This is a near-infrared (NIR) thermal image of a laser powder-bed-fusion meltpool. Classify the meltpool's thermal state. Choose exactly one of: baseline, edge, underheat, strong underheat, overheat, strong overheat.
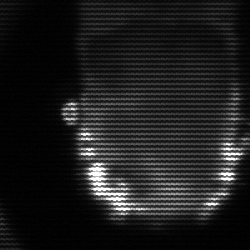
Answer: baseline